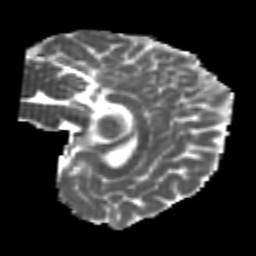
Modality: MD
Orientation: sagittal
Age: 22
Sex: female
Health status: healthy
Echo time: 0.074 s